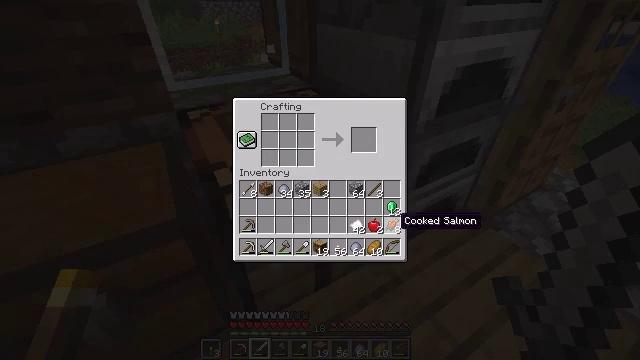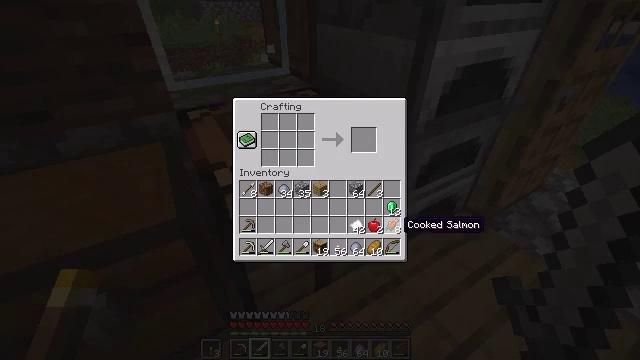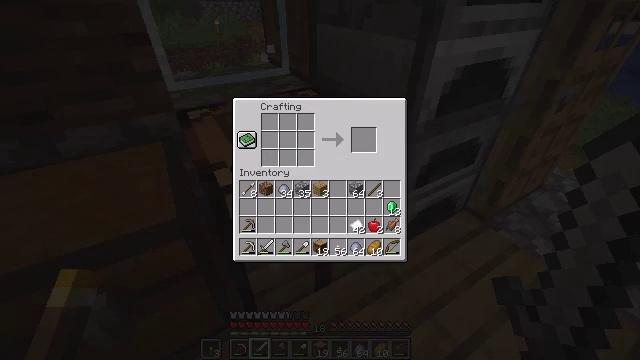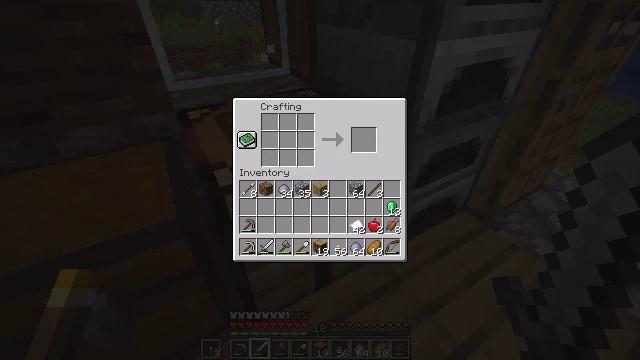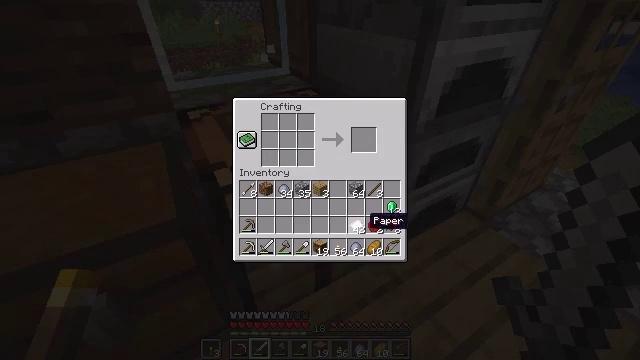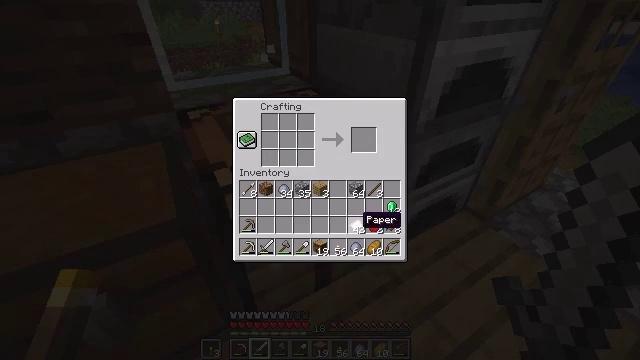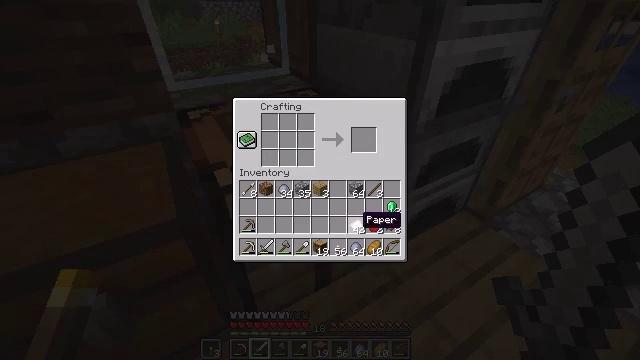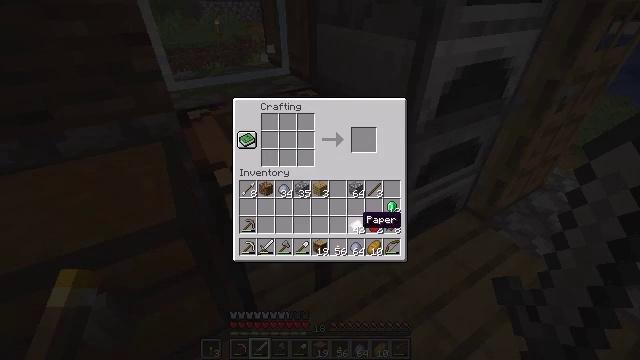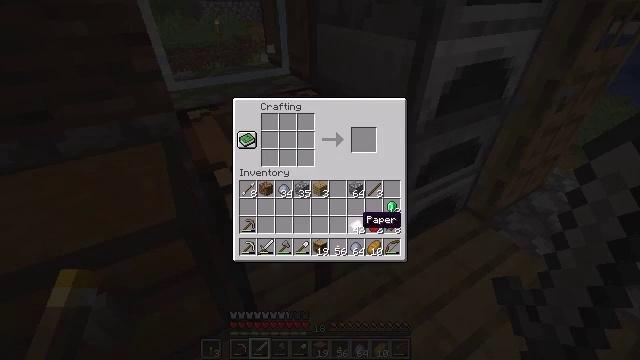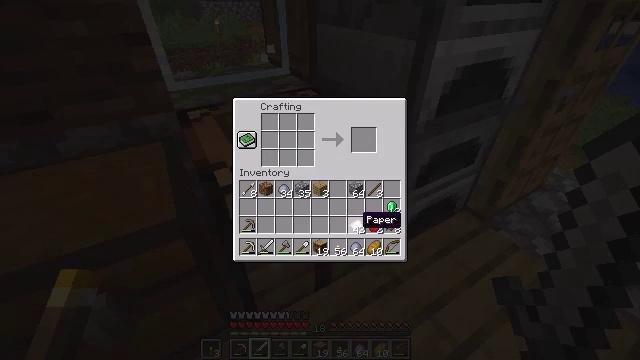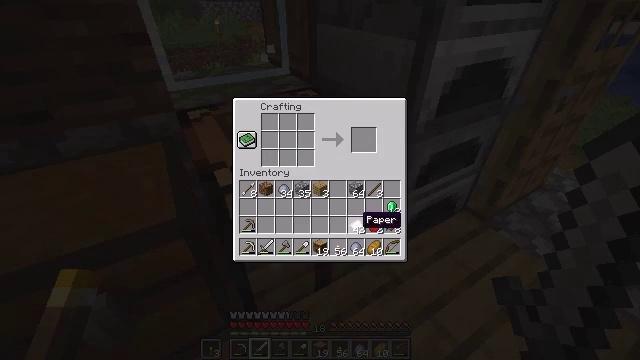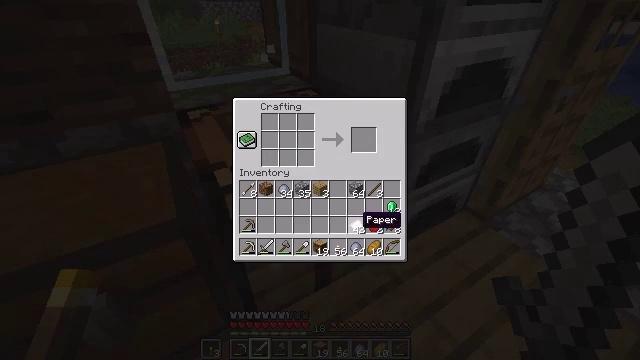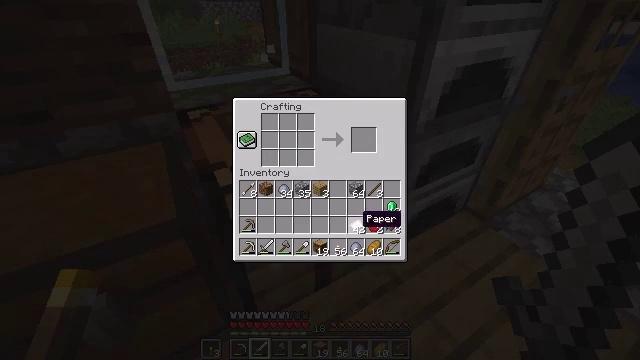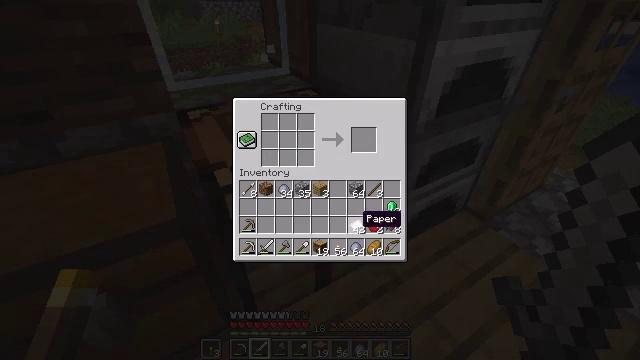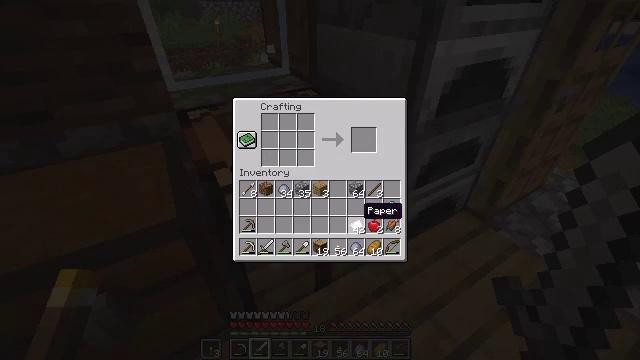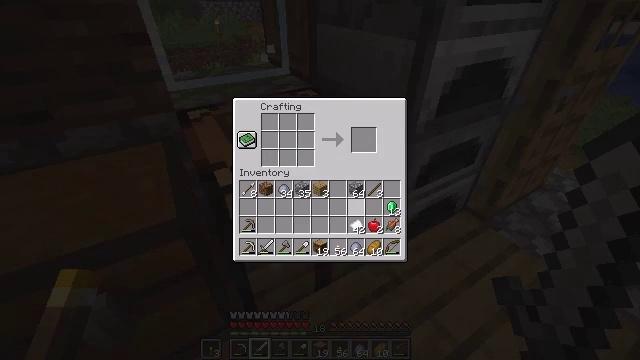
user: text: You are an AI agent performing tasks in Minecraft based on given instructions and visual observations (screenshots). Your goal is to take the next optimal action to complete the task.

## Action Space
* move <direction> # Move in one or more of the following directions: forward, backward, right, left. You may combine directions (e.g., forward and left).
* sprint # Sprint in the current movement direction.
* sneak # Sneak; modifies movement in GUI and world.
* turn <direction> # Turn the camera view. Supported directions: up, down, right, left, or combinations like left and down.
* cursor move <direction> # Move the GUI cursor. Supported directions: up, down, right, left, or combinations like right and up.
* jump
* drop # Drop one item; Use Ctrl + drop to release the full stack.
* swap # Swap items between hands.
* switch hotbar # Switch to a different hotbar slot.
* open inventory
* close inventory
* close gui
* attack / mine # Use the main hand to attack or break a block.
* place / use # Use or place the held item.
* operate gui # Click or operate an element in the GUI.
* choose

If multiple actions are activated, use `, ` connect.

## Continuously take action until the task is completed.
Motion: motion action
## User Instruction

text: Gather clay blocks.
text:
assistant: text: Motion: no_op
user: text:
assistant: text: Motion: no_op
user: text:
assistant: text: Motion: cursor move left
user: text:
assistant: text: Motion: cursor move left
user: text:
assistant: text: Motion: cursor move left
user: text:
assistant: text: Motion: no_op
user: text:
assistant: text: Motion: no_op
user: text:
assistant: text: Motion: no_op
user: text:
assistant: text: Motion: no_op
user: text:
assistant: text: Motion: no_op
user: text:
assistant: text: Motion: no_op
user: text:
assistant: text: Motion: no_op
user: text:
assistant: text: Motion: no_op
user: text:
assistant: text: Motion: cursor move up
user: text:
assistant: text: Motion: no_op
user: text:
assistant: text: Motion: no_op
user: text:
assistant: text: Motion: no_op
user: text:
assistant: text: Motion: no_op
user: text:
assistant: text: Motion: no_op
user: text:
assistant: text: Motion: no_op
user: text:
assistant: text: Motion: no_op
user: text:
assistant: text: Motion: no_op
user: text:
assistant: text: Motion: no_op
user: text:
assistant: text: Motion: no_op
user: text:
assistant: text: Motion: no_op
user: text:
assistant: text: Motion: no_op
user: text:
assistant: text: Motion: no_op
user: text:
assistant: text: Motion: no_op
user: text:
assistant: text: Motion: no_op
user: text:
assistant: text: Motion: no_op